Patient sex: M
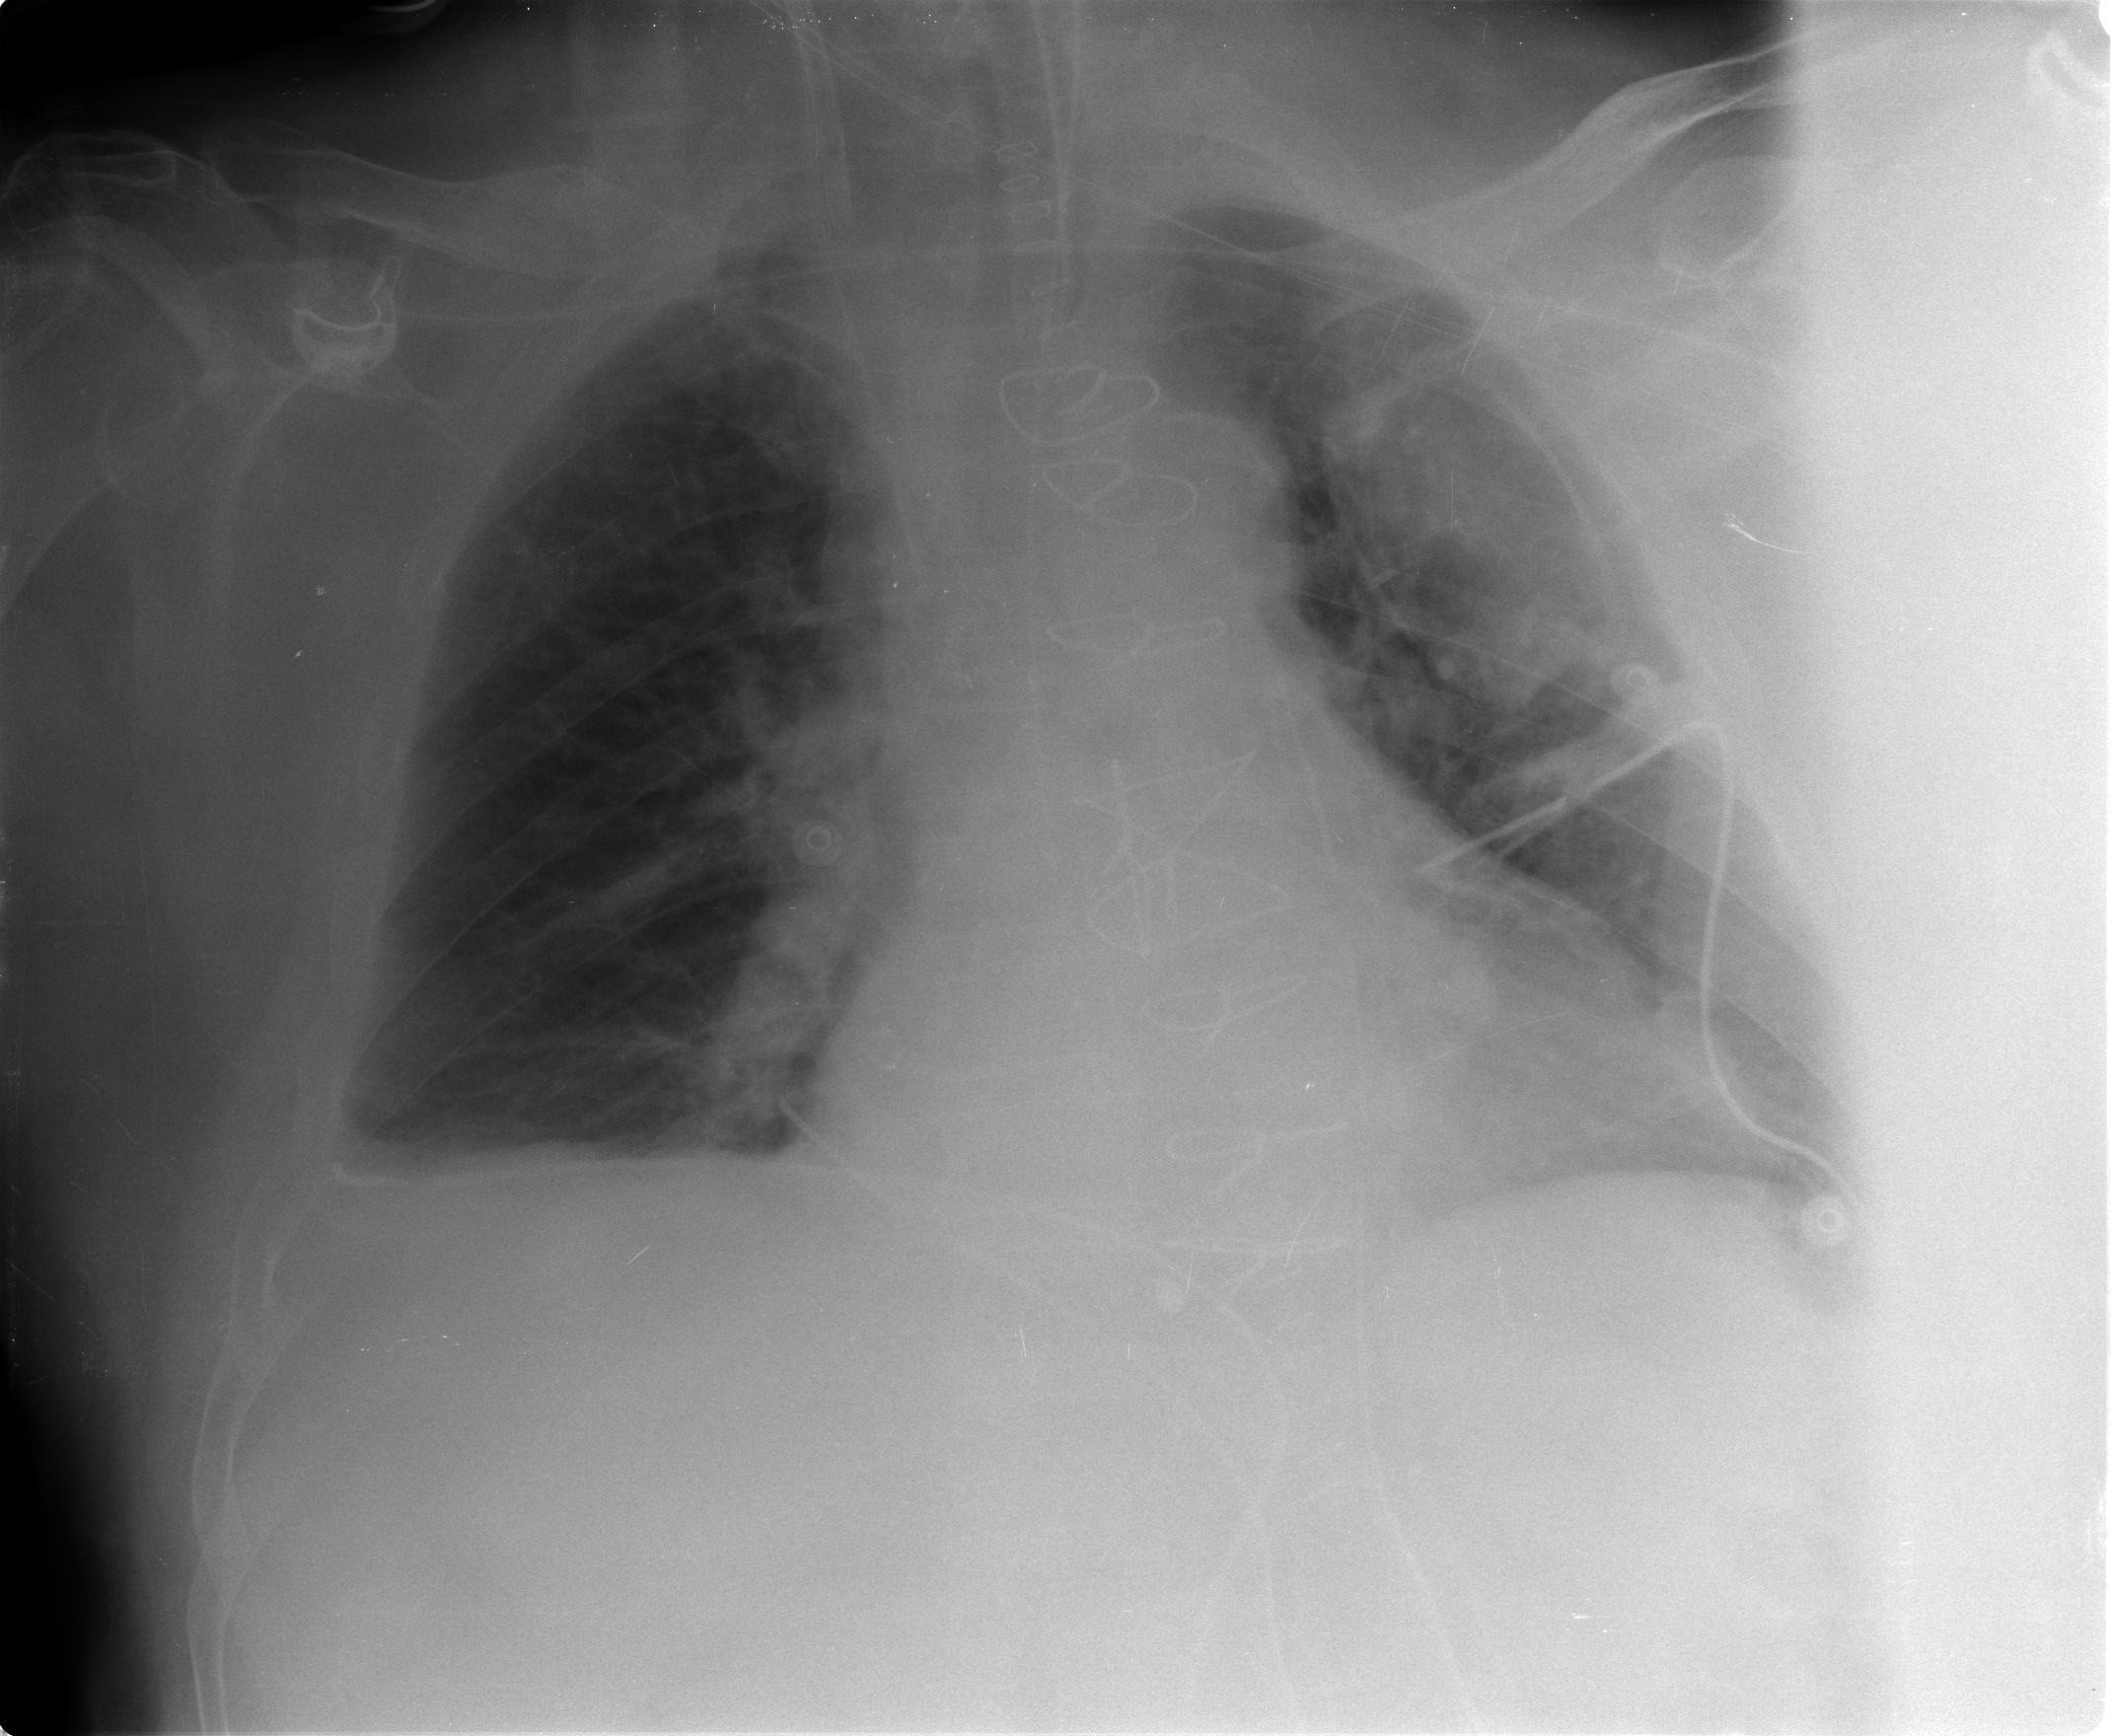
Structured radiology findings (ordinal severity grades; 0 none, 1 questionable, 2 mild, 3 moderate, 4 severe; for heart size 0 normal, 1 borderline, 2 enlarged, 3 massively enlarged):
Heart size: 2
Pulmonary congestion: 2
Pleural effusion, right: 2
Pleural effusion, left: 0
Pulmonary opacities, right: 0
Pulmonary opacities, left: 0
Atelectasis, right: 2
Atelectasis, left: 2